Question: I've run into an... interesting problem. I've found that my program is crashing on a standard get statement. For context, I'm overriding the 'onEnter' function (from Cocos2dx framework) to swap an image after modifications in a further scene.
My modification looks as follows:
icons is 'map< ClassA, CCSprite* >'
'current' is of 'ClassA'
'''
void onEnter(){
<parent class>::onEnter();
CCSprite* sprite = icons[current];
if (sprite){
CCNode* parent = sprite->getParent(); //Crashes Here
if (parent){...}
}
}
'''
From Cocos2d-x:
'''
CCNode* getParent(){
return m_pParent;
}
'''
Note: I don't have issues with calling this function anywhere else but here.
Also:
1. Yes, icons exists
2. Yes, current exists
3. Yes, sprite exists
4. current is not a pointer
If it helps I'm using QNX Momentics IDE.
EDIT:: Here's an image

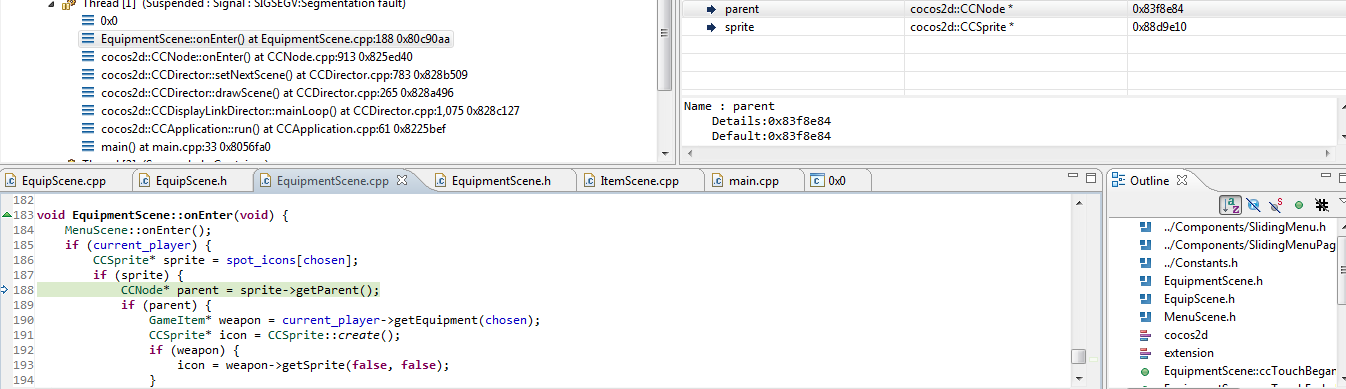
Answer: It looks like it wasn't a valid CCSprite. In between the declaration and calling of onEnter the release pool that cocos2dx uses marked it for delete. It seems in some cases during the constructor, the CCSprite wasn't added to a parent and it wasn't marked for retention. Thus, it was deleted but some garbage remained. Thanks <URL>.